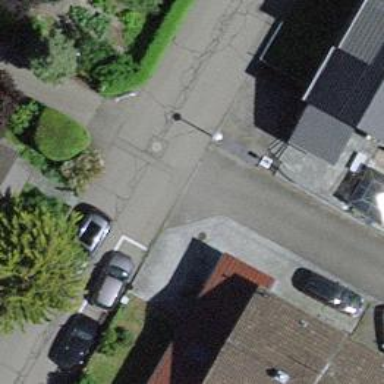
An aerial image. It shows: Residential road with asphalt surface and no sidewalks.